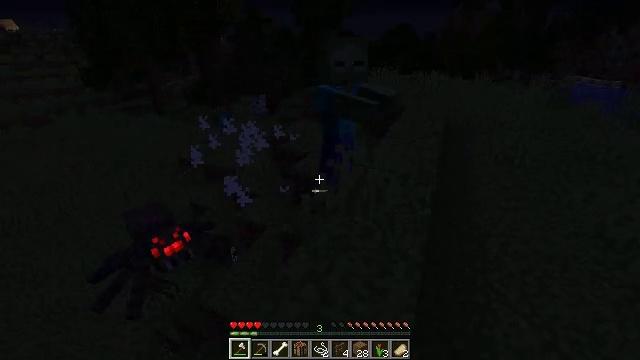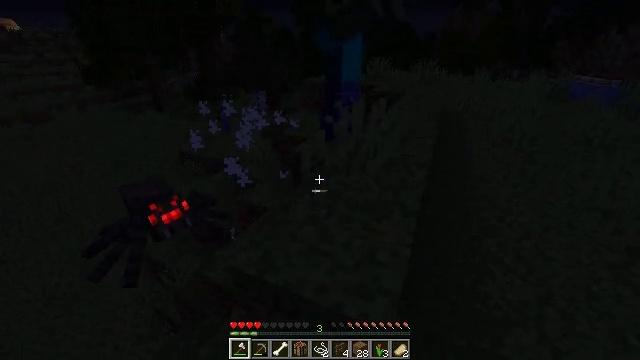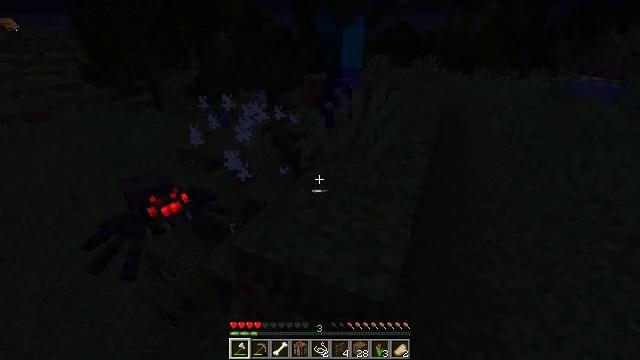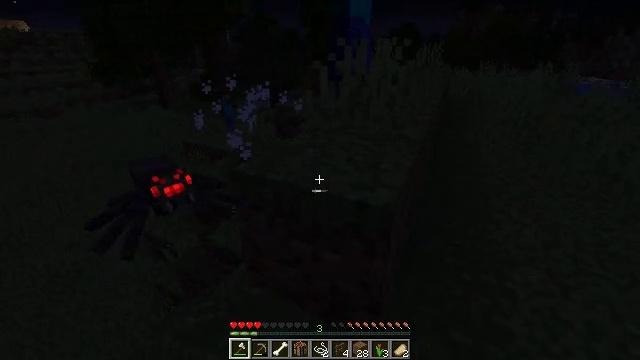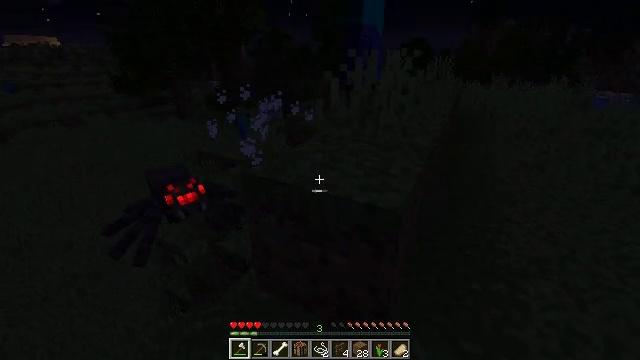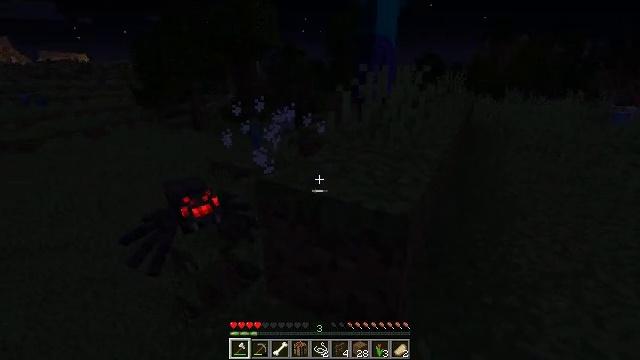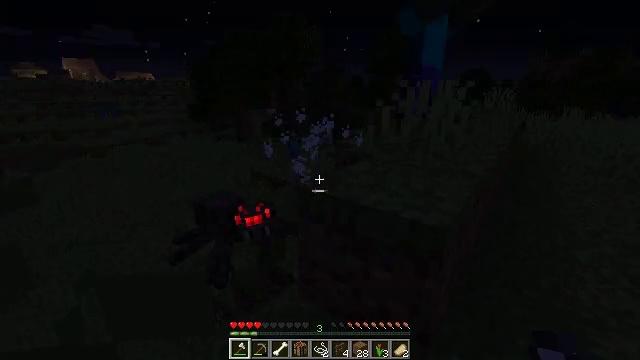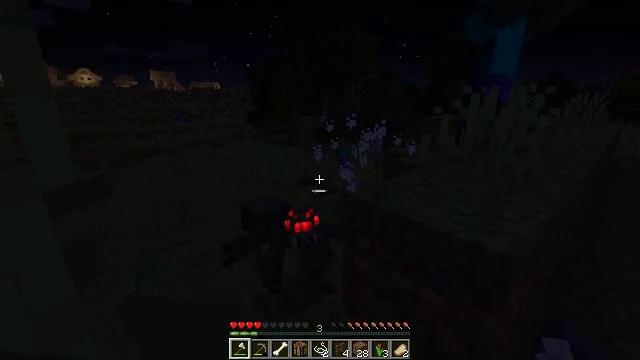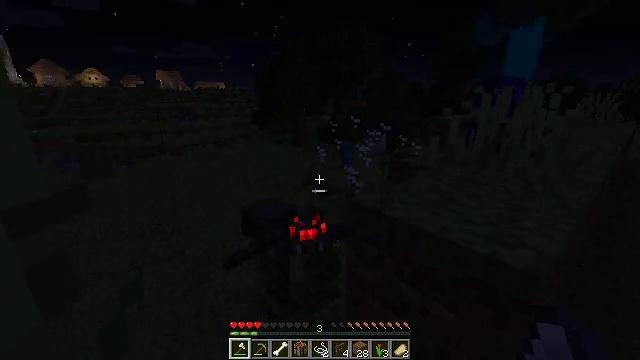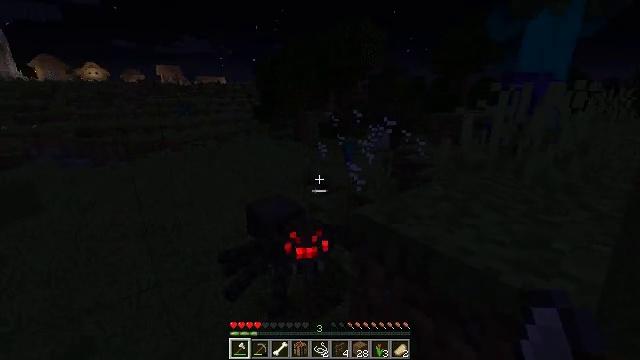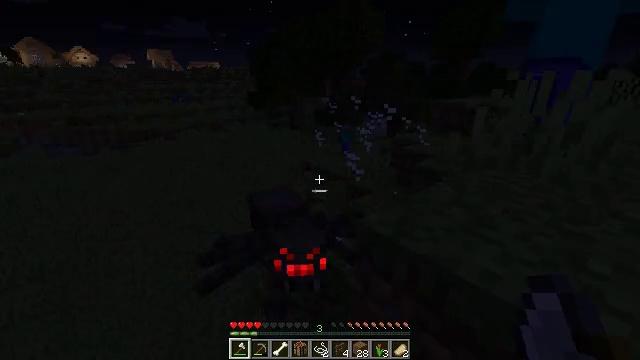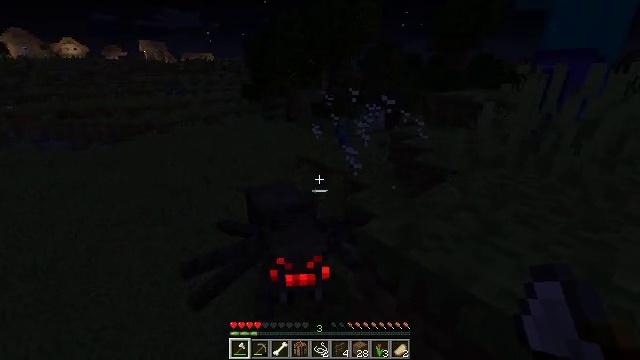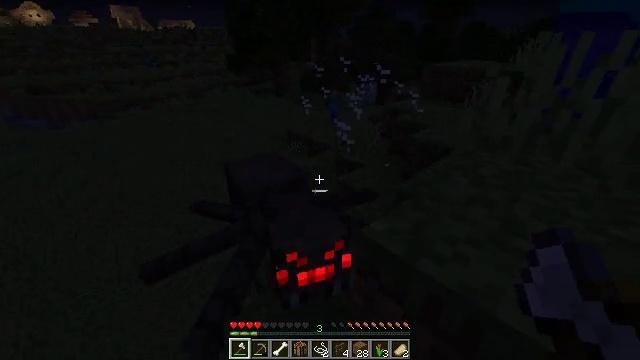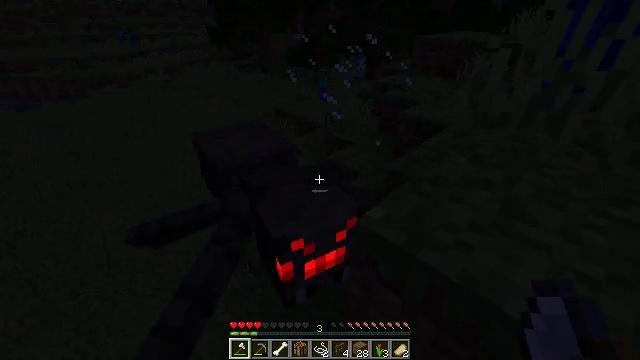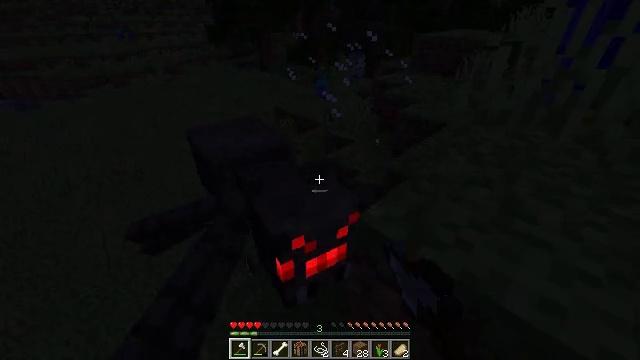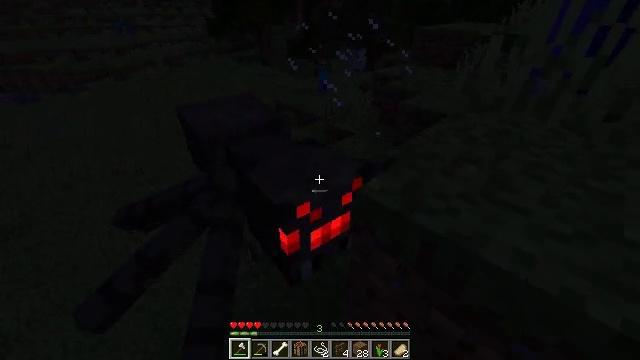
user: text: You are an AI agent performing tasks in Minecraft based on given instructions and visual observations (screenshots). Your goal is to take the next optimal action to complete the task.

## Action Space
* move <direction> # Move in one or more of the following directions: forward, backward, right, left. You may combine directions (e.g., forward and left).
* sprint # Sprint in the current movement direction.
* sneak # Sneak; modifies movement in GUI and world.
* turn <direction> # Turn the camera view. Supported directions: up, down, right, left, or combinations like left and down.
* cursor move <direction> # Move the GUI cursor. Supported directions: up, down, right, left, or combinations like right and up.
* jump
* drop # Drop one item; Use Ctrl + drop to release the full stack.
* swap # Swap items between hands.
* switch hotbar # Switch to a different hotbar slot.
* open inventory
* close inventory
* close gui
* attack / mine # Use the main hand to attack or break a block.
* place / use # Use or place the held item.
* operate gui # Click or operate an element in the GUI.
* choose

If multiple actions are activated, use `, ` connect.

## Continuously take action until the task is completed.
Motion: motion action
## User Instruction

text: Kill the spider.
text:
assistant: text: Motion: move back
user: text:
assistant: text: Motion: no_op
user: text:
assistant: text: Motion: no_op
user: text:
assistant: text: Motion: turn left and up
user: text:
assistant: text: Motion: turn left and up
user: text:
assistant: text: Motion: turn left and up
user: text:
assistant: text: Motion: move forward, turn left and up
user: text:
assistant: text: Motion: move forward
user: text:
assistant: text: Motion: move forward
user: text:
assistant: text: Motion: move forward, turn down
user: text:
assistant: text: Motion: move forward, turn down
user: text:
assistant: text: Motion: turn right and down
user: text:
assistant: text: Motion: turn right and down, attack / mine
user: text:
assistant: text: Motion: move back, attack / mine
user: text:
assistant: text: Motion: move back, turn down, attack / mine
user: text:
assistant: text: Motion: move back
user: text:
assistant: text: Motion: move back, turn left
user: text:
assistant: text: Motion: no_op